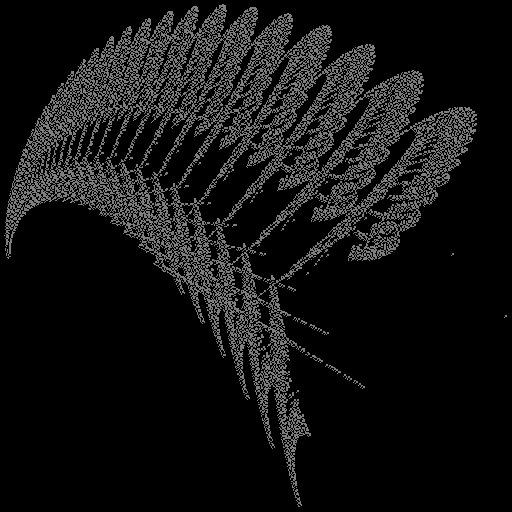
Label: newyorkfern